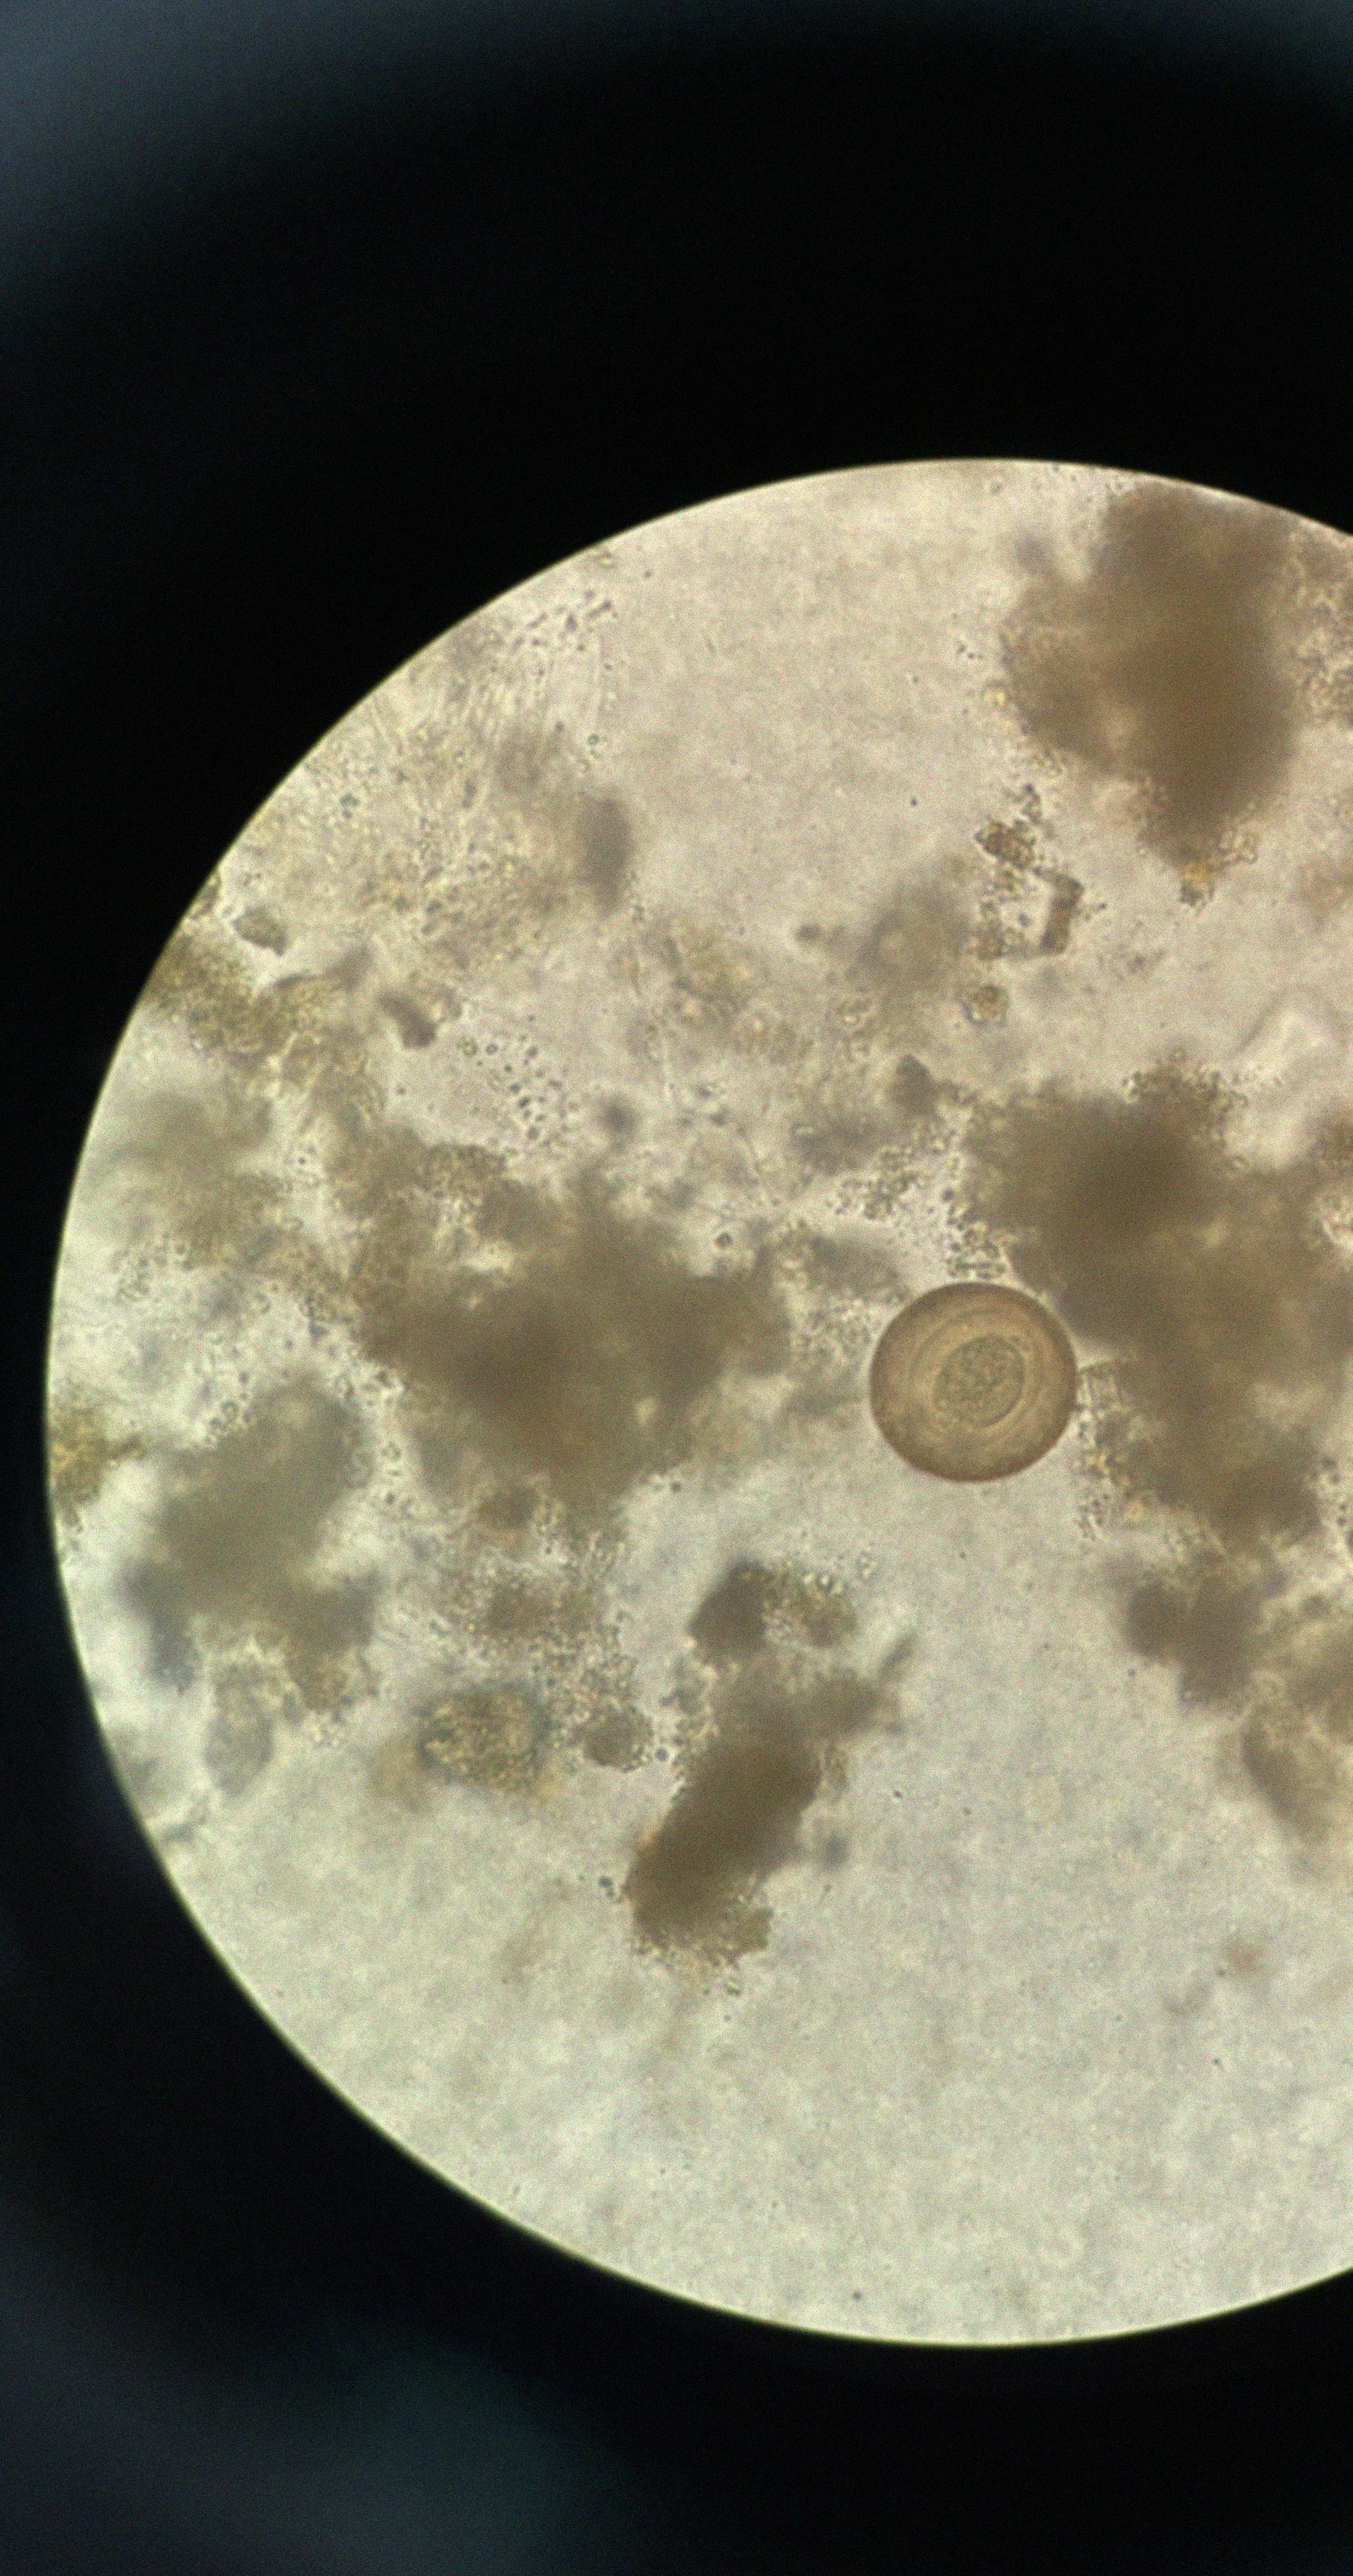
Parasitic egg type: Hymenolepis diminuta